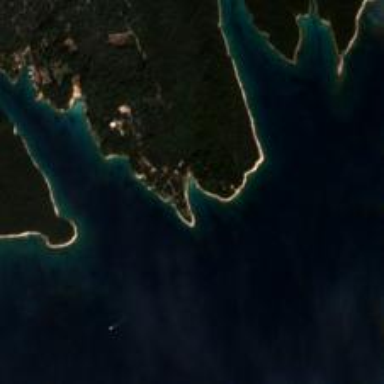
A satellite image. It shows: Beautiful bay in nature.